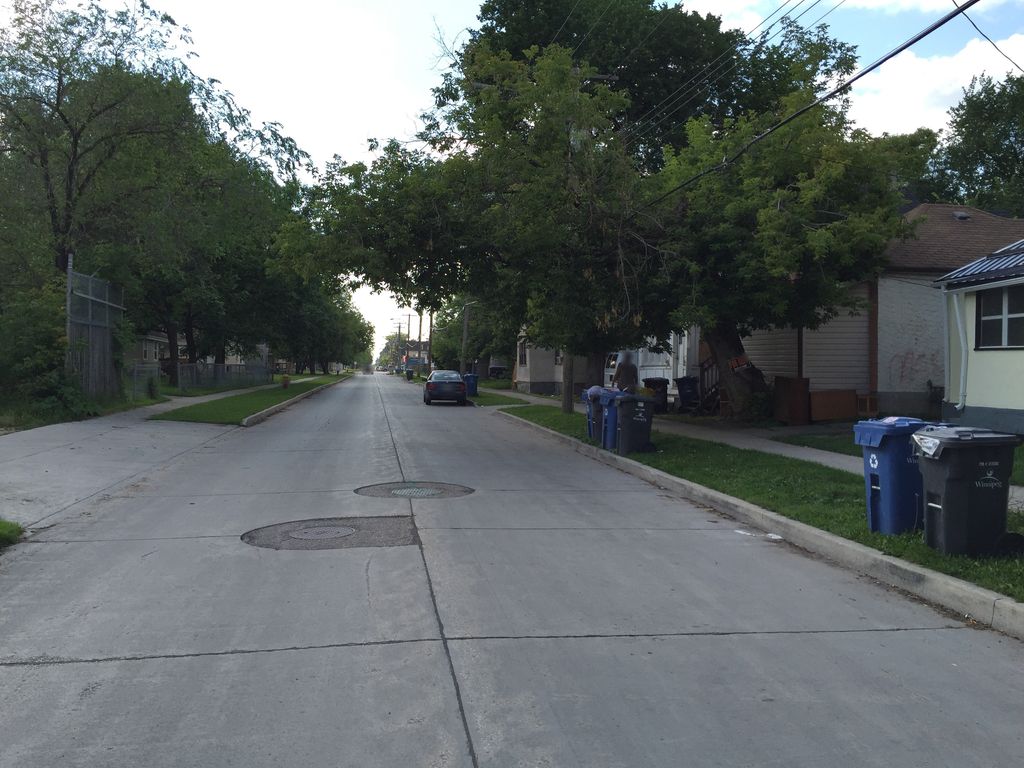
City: winnipeg